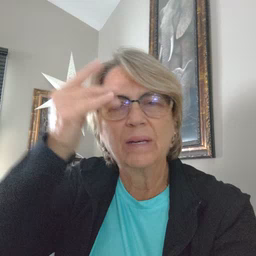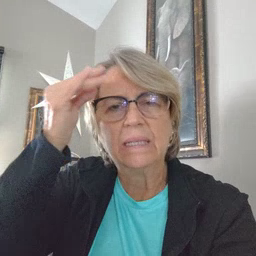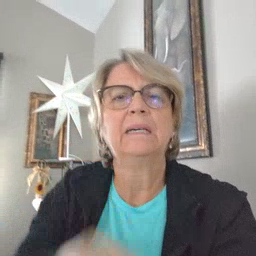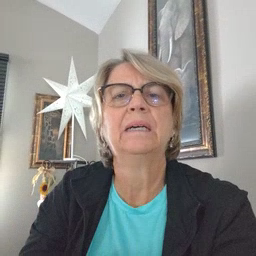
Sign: think